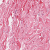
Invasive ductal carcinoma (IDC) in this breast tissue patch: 0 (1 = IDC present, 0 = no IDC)